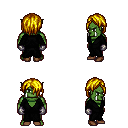
a pixel art fantasy rpg character, male body template, orc, green skin, gray robe, white pants, blonde bangs hairstyle, metal gloves, brown shoes, four views (front, back, left, right), 2x2 character sprite sheet, small pixel art, hard edges, no anti-aliasing